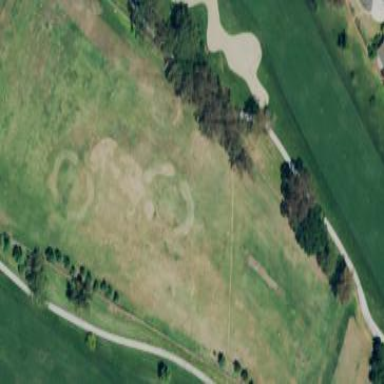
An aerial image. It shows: Driving range for golf practice.